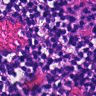
Metastatic tissue present: no